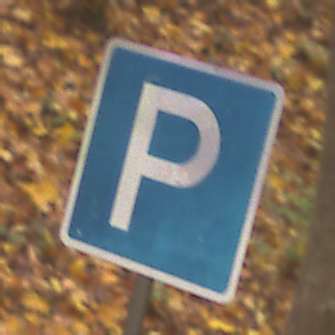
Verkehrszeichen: Parken
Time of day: MorningAfternoon
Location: Outdoor (Nature)
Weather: Overcast
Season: Autumn
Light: Natural